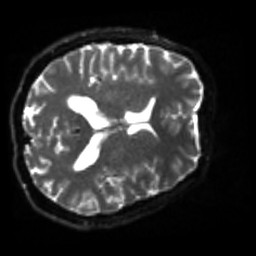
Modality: sbref
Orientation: axial
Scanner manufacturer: siemens
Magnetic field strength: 3 T
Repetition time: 4 s
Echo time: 0.0594 s